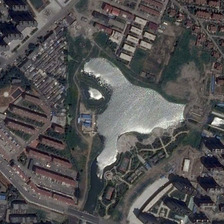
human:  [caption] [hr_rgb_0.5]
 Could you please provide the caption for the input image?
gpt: many buildings are around a park with a pond .

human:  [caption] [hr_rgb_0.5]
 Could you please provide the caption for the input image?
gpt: in the center of the community, there is a shimmering lake .

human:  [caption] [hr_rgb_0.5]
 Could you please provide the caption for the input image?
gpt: many buildings are around a park with a pond .

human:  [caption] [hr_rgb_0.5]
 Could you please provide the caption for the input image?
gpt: in the center of the community, there is a shimmering lake .

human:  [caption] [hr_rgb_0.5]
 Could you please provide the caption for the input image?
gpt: many buildings are around a park with a pond .